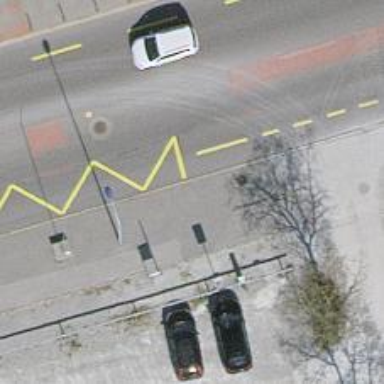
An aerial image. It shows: Sidewalk leading to public transport platform.